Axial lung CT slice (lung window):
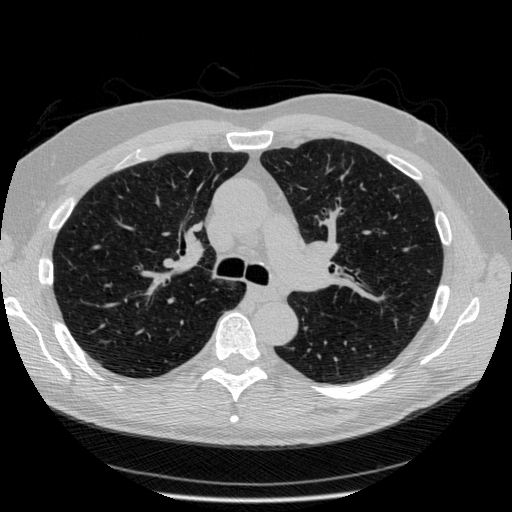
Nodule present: no